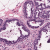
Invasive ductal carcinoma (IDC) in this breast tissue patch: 0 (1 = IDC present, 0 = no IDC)